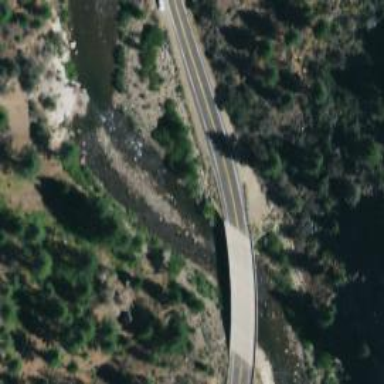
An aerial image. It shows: Secondary road with bridge.